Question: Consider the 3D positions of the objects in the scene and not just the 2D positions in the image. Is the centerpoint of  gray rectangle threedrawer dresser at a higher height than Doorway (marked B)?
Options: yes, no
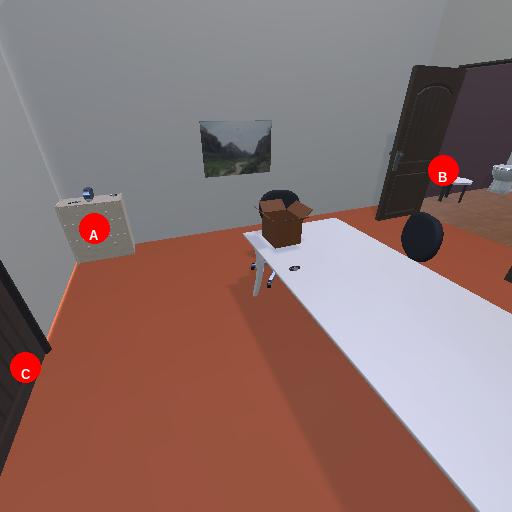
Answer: yes